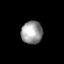
Tissue: prostate
Cell type: Epithelial cells
Senescence score: 0.3503
Nuclear area (px): 473
Mean DAPI intensity: 154.038